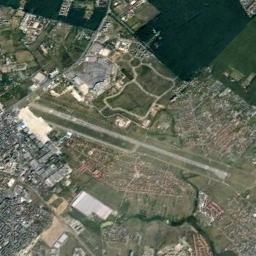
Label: airport